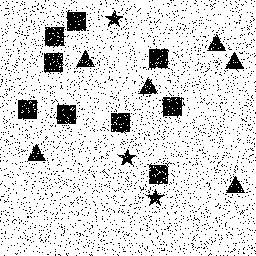
Squares: 9
Triangles: 6
Stars: 3
Total shapes: 18